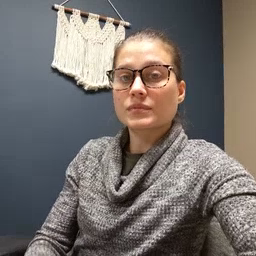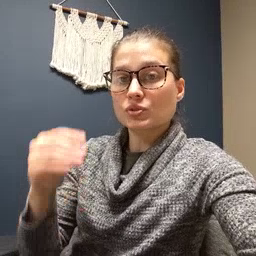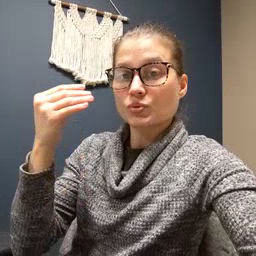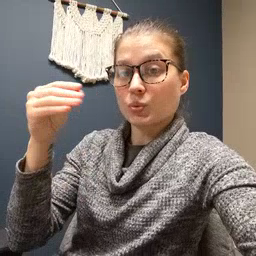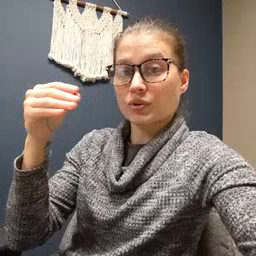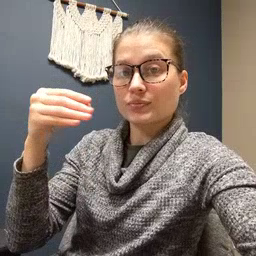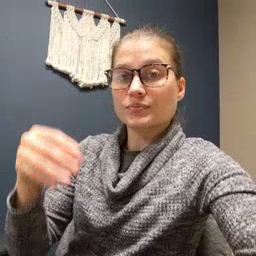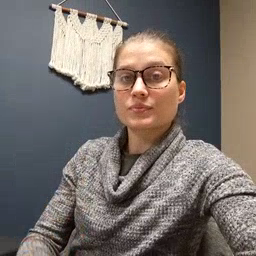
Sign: store